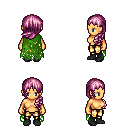
a pixel art fantasy rpg character, female body template, human, tanned skin, green tattered cape, gold greaves, pink left-swept hairstyle, black shoes, four views (front, back, left, right), 2x2 character sprite sheet, small pixel art, hard edges, no anti-aliasing